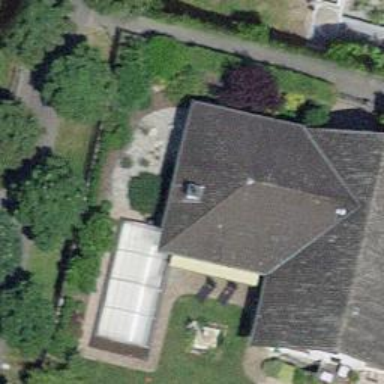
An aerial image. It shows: Building with tile roof.